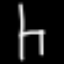
Label: chair